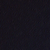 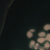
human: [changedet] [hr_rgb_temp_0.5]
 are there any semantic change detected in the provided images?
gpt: New small islands are present in the sea near the right lower corner.